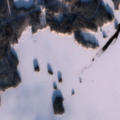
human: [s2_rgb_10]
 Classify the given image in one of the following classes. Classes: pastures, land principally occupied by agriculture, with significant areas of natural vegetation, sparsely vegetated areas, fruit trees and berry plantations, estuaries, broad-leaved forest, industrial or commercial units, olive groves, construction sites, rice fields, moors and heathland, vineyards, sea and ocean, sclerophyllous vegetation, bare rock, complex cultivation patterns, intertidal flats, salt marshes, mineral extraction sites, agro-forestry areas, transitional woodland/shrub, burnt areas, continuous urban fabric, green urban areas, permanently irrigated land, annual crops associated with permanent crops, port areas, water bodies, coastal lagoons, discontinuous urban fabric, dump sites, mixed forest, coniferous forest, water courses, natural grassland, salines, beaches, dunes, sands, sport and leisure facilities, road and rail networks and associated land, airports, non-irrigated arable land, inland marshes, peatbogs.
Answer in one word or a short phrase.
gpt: coniferous forest, mixed forest, water bodies